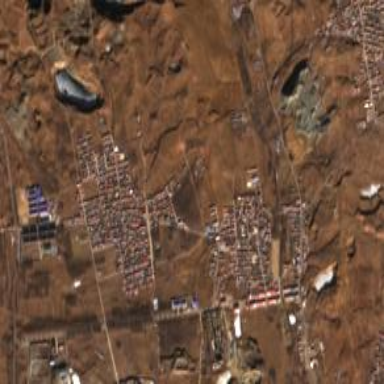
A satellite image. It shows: Township within town.